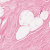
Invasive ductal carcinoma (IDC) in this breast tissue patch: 0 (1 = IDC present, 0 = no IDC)